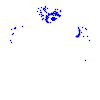
Particle: electron